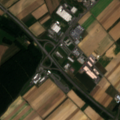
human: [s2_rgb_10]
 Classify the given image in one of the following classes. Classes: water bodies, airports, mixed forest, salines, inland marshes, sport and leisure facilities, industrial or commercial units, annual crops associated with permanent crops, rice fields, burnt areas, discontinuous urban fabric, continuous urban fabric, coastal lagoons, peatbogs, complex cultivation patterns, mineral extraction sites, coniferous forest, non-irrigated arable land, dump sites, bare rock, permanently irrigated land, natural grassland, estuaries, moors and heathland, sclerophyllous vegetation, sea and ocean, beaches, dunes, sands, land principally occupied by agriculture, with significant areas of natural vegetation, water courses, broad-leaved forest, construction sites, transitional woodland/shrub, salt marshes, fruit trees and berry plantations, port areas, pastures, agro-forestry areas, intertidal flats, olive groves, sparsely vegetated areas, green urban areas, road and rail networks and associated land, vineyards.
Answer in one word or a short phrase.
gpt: industrial or commercial units, non-irrigated arable land, land principally occupied by agriculture, with significant areas of natural vegetation, coniferous forest